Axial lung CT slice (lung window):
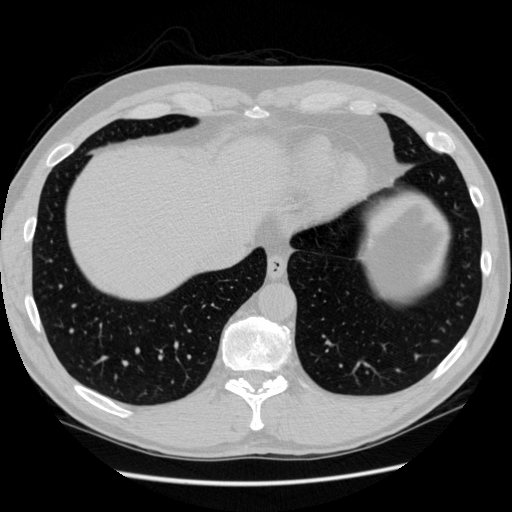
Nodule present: no